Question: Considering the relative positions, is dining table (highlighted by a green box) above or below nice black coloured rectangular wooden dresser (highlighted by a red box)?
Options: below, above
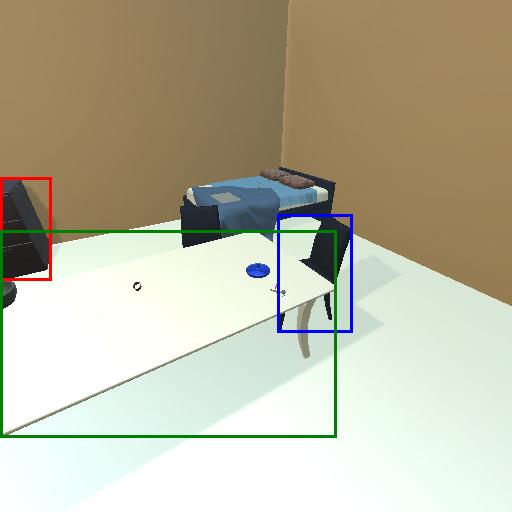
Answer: below